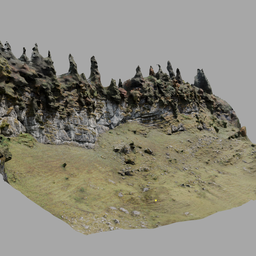
Label: nature